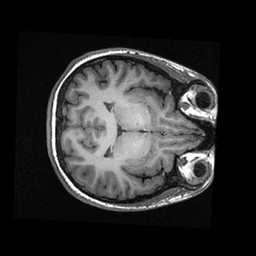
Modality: T1w
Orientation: axial
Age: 21
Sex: female